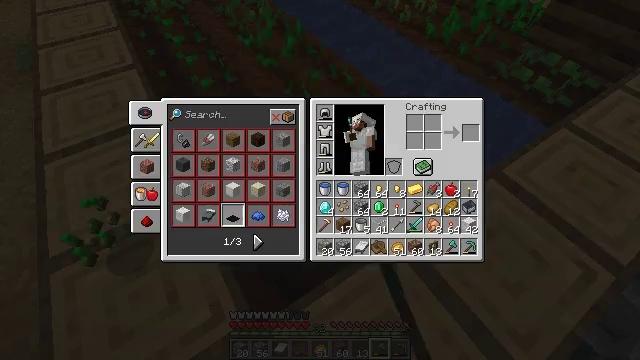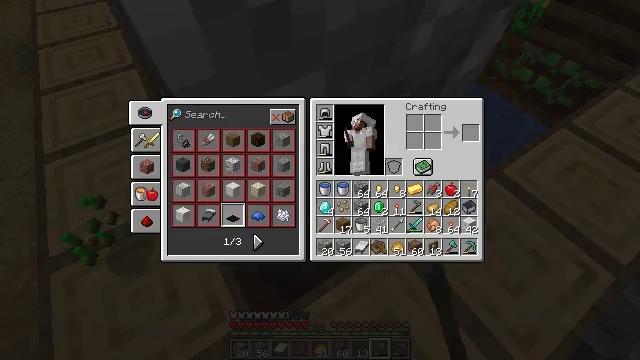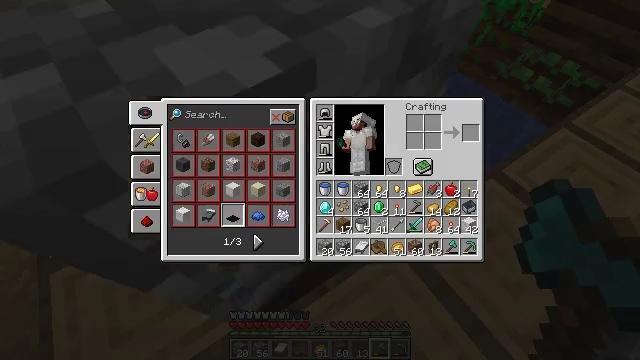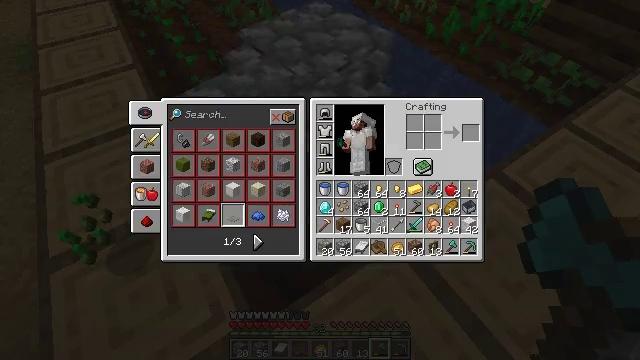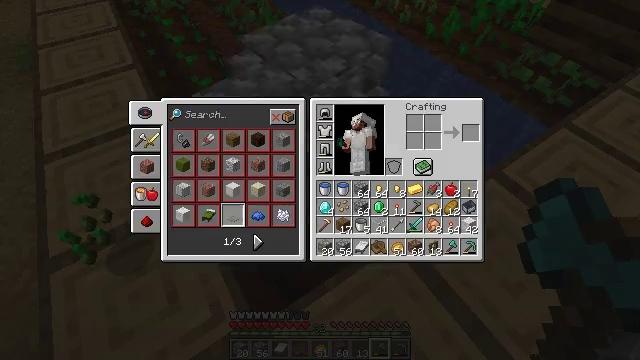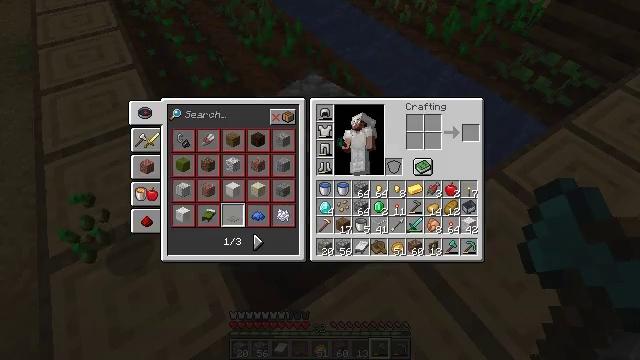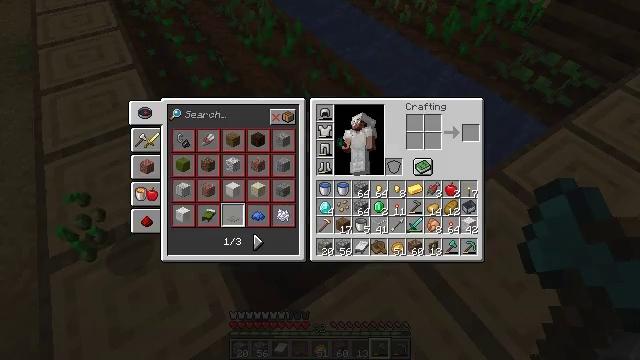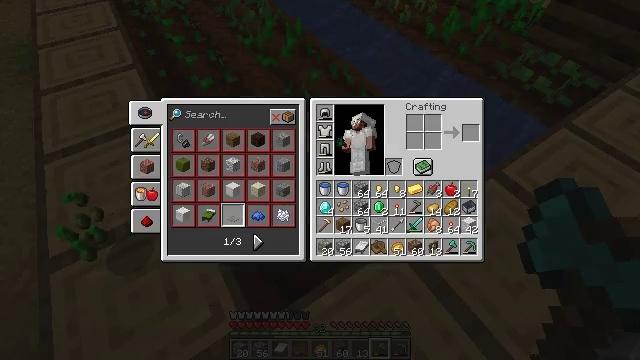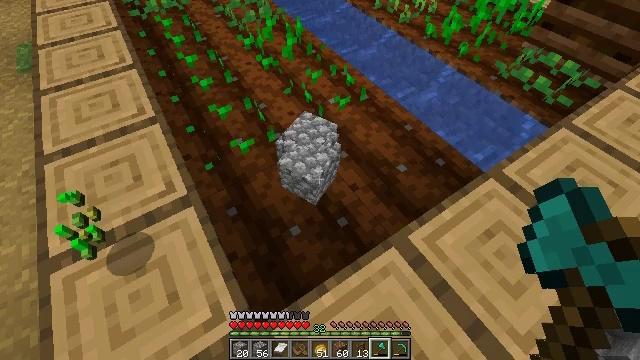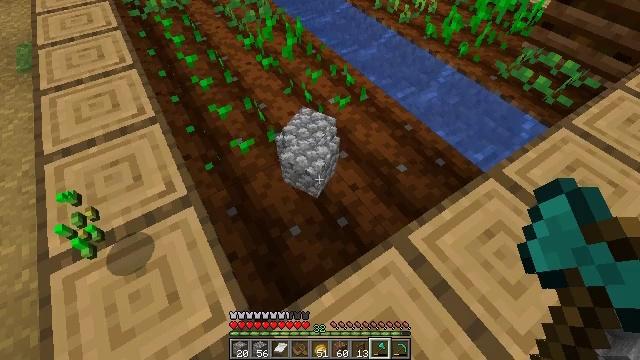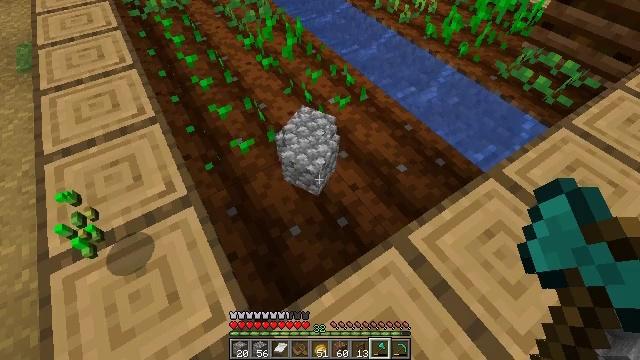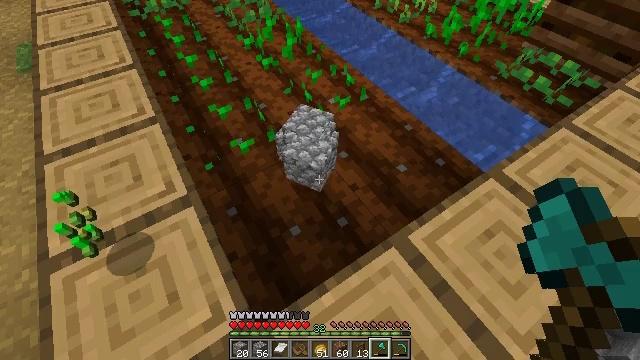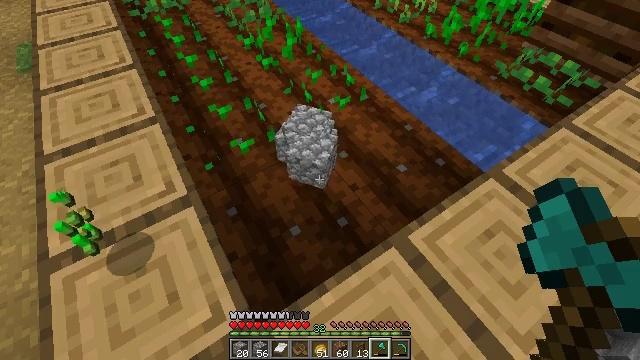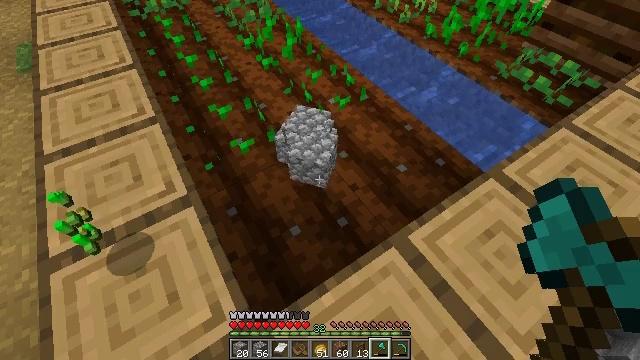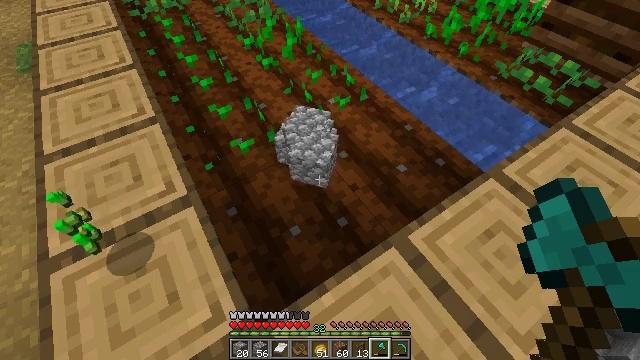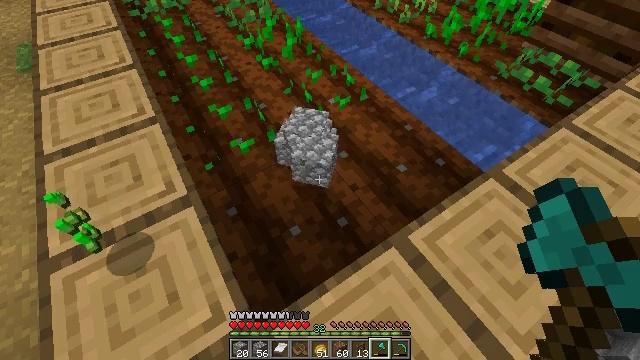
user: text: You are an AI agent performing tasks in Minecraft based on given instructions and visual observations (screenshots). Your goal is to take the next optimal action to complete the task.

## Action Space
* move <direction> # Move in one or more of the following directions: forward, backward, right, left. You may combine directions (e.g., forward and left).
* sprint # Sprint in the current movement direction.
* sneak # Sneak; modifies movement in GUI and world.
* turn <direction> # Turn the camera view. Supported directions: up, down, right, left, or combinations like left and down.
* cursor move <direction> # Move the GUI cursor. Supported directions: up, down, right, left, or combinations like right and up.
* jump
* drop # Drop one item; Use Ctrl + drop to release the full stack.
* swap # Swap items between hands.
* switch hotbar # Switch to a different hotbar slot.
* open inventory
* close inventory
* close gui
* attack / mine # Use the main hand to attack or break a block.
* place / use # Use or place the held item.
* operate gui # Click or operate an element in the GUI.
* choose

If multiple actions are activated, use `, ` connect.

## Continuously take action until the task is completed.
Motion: motion action
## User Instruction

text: Retrieve carrots by attacking the plant.
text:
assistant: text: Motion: no_op
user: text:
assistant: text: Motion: no_op
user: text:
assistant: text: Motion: no_op
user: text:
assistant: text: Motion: no_op
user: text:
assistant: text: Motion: no_op
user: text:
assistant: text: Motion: no_op
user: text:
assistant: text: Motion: no_op
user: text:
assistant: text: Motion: no_op
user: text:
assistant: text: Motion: no_op
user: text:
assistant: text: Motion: no_op
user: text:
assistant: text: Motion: no_op
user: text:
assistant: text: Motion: no_op
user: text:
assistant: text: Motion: no_op
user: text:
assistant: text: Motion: no_op
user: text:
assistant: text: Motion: no_op
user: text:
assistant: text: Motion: turn right
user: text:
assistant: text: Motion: turn right and up
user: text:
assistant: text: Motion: turn right and up
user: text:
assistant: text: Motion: turn right and up
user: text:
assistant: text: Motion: turn up
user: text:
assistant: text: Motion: turn left and up
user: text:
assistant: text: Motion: turn left
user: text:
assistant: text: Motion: turn left
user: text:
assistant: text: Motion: turn left
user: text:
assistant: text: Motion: turn left
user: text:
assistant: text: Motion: move forward and move left, turn left and up
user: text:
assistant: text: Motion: move forward and move left
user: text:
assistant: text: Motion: move forward and move left
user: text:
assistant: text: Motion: move forward and move left, turn right
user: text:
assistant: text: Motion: move forward and move left, turn right